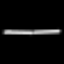
Label: line